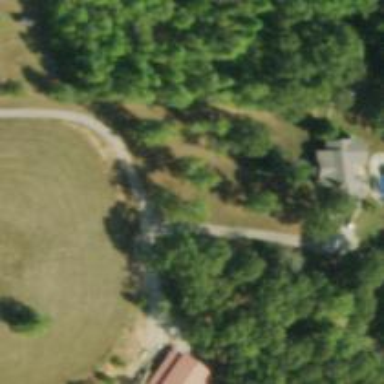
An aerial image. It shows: Driveway.